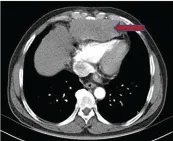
Imaging performance. (A-C) Enhanced CT of the chest and abdomen before treatment showed a dense mass shadow of soft tissue in the anterior mediastinum, multiple retroperitoneal lymph nodes enlarged and fused into a mass, and left liver occupancy.
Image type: radiology (ct)